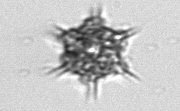
Label: Dictyocha